Interaction volume radius: 5 \u00c5
Interaction volume height: 30 \u00c5
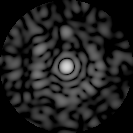
Disorder parameter: 0.7784